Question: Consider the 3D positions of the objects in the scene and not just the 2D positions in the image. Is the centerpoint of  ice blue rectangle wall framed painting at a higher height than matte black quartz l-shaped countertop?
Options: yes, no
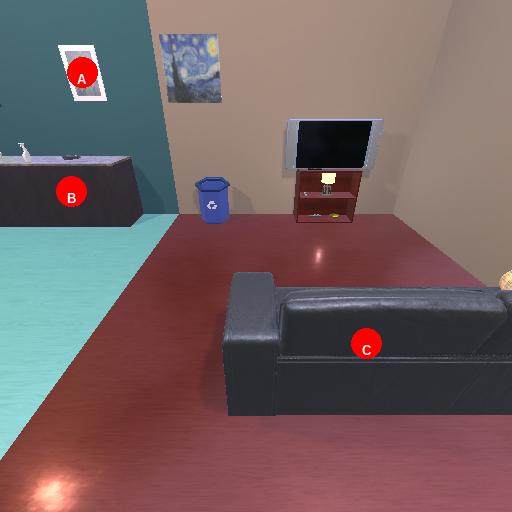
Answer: yes